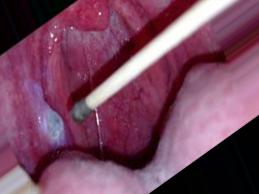
Condition: Mouth Ulcer